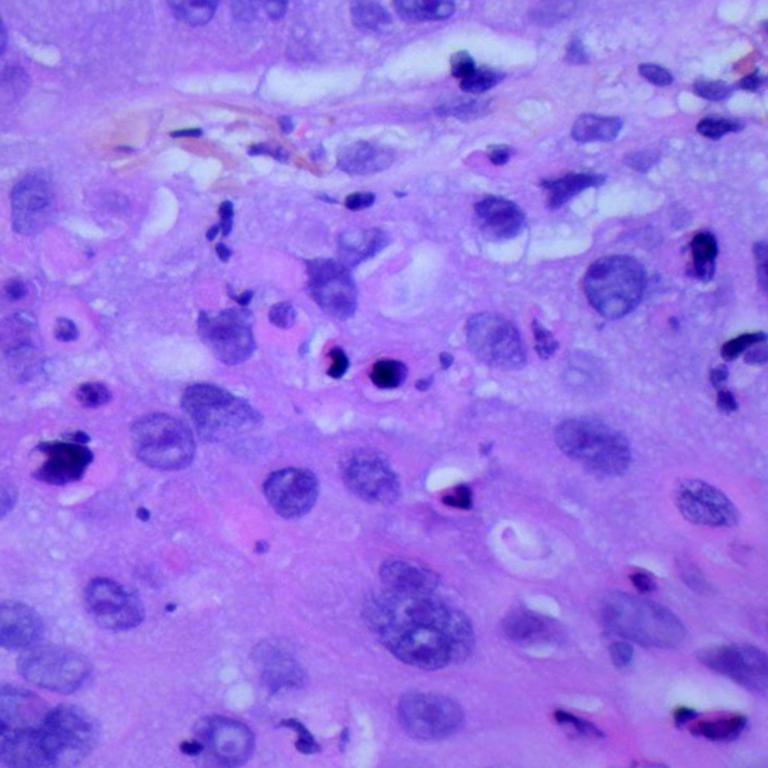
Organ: lung
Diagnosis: squamous carcinomas